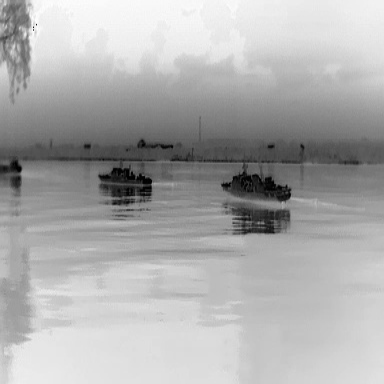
There are two warships in the infrared image.